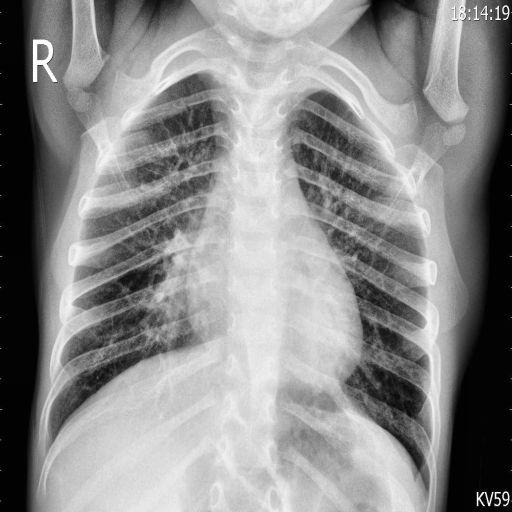
Finding: PNEUMONIA